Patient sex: M
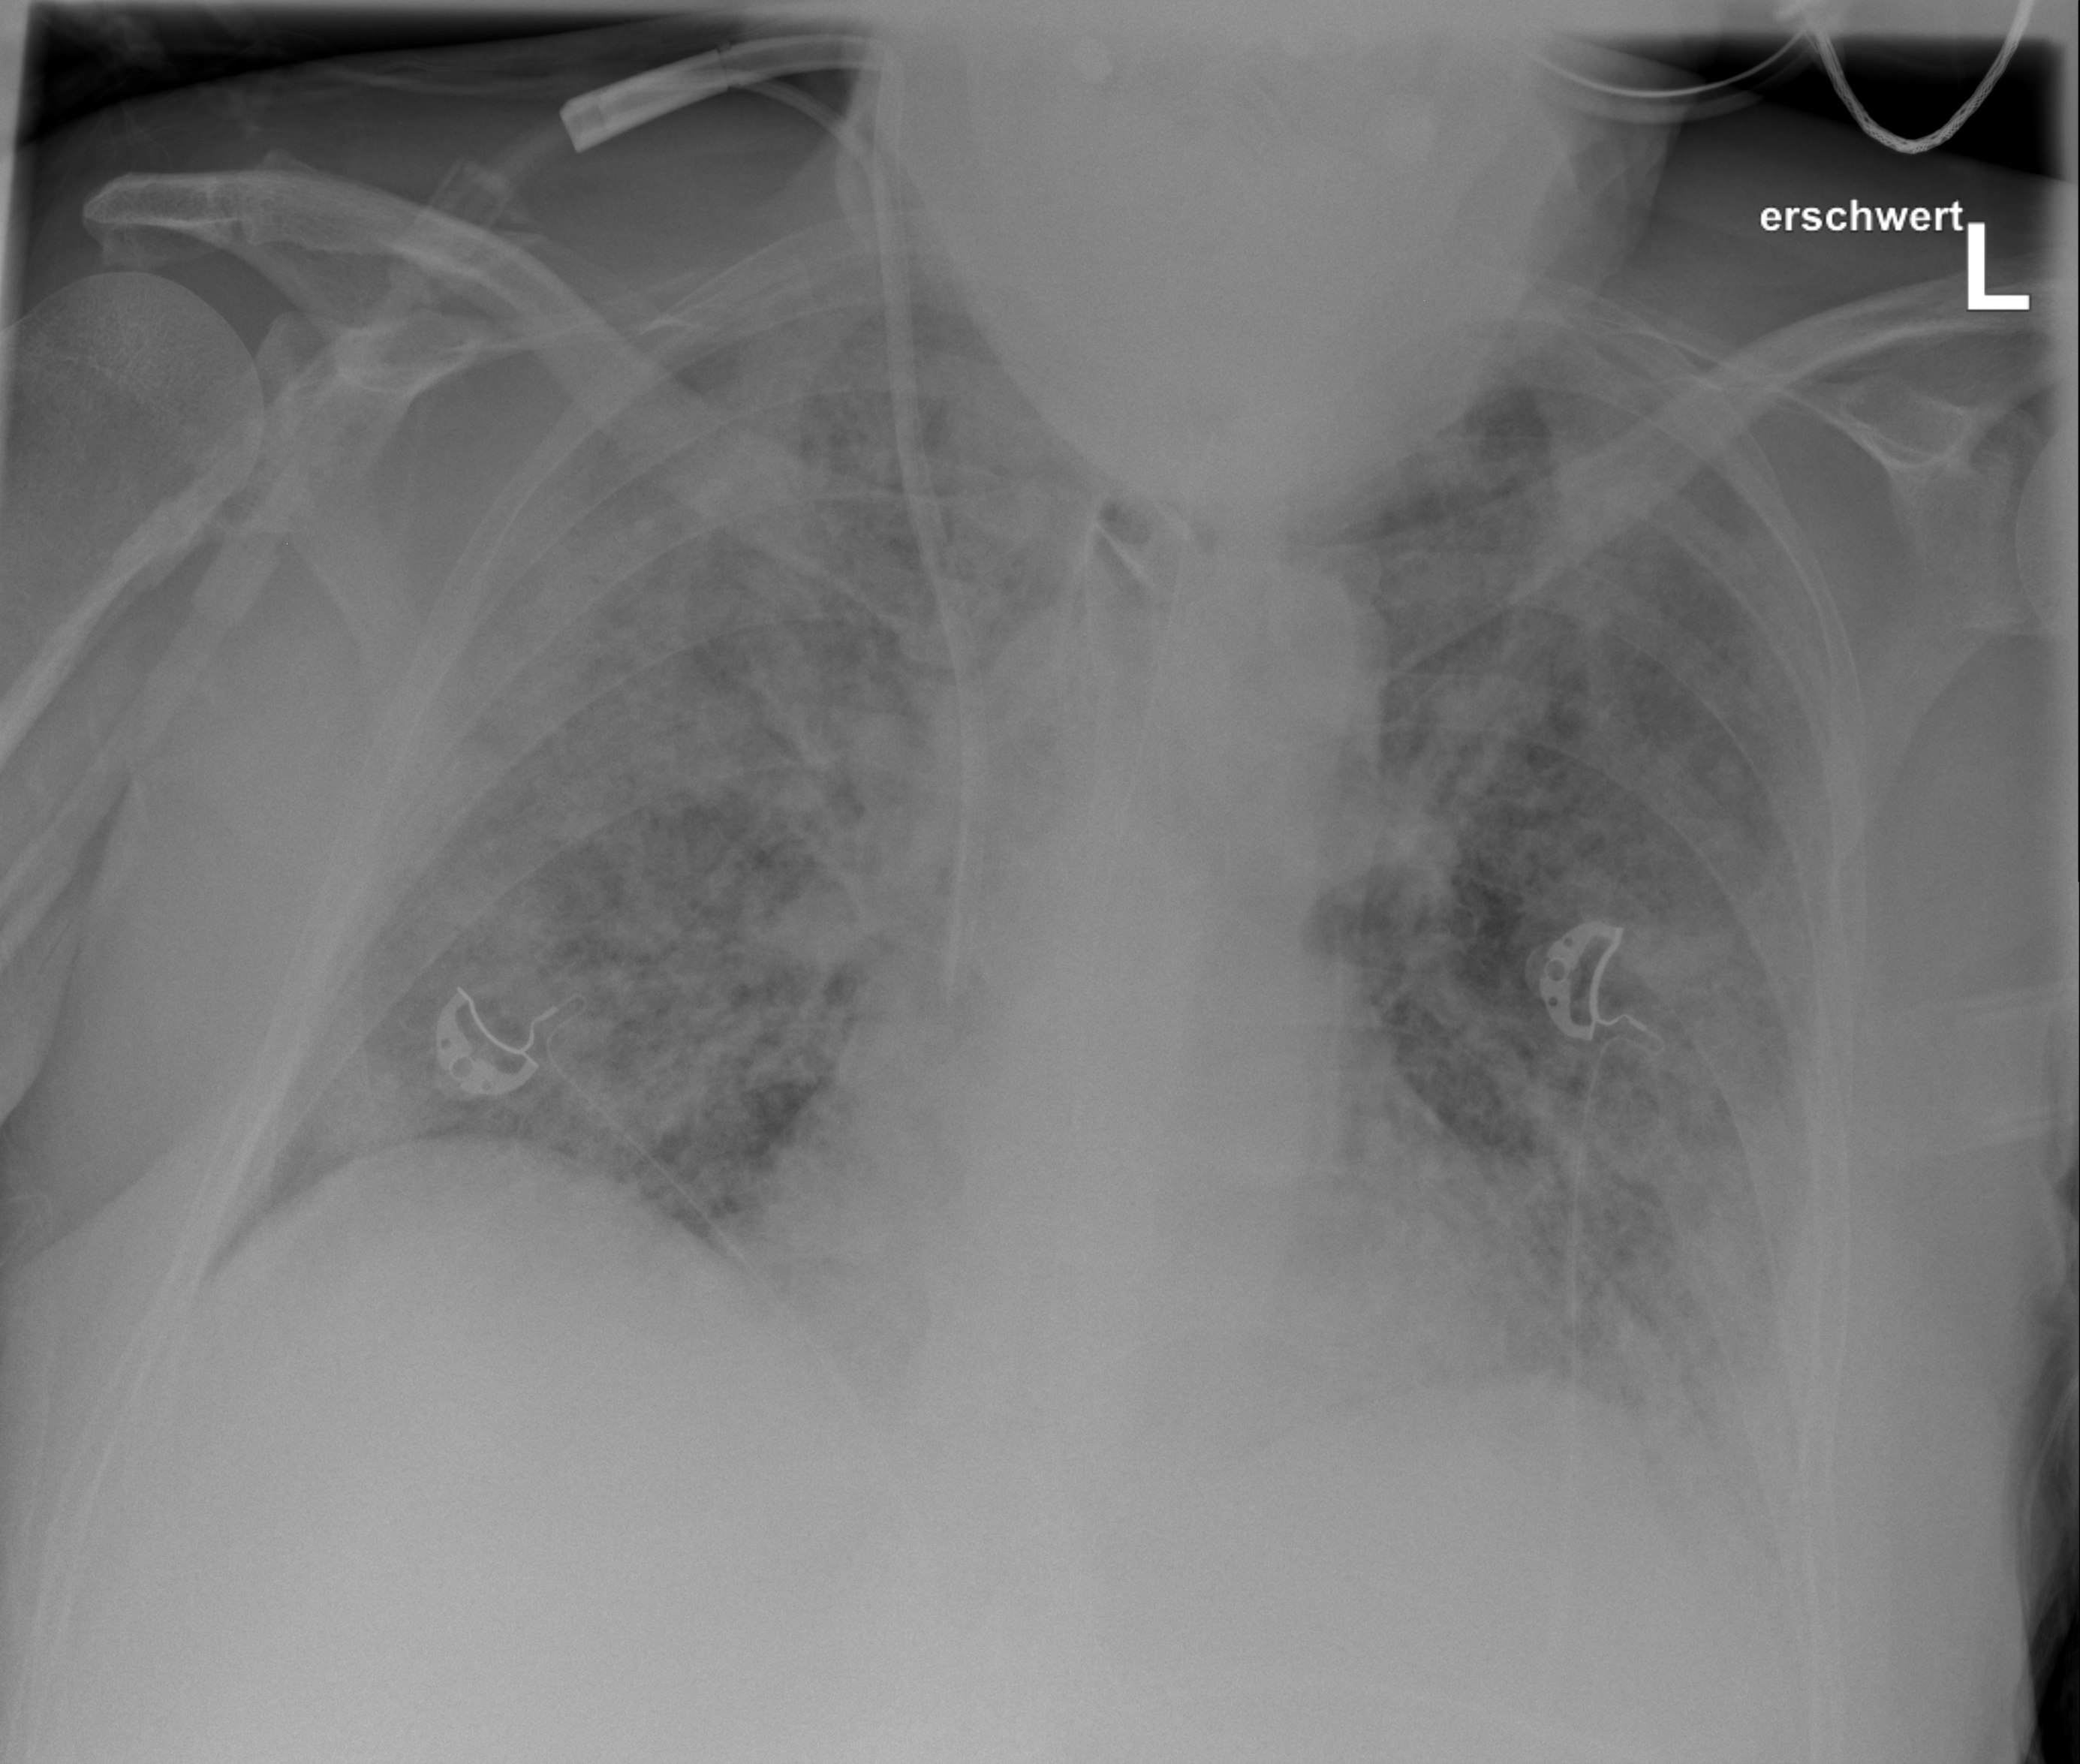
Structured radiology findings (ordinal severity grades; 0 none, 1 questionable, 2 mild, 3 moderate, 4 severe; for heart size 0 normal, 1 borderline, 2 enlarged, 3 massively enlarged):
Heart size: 1
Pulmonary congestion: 1
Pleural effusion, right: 0
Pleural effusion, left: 2
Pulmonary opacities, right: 3
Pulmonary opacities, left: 3
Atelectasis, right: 2
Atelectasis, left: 2